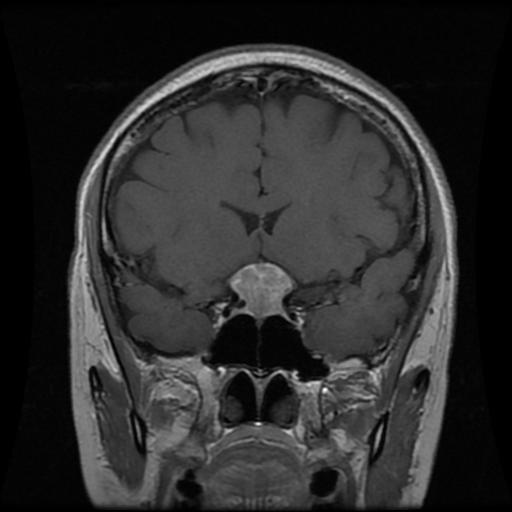
Label: pituitary